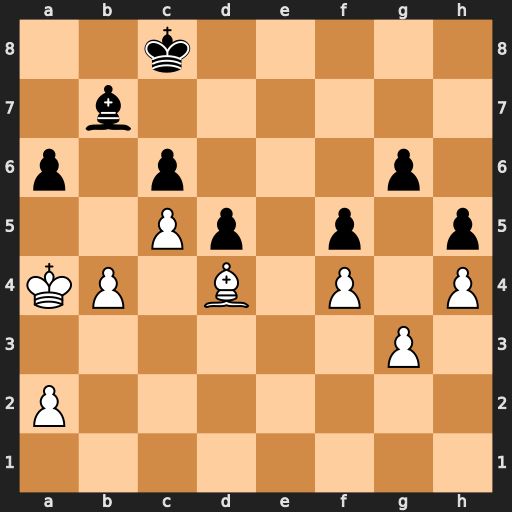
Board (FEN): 2k5/1b6/p1p3p1/2Pp1p1p/KP1B1P1P/6P1/P7/8
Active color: w
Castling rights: -
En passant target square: -
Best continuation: Ka5 Kb8 Kb6